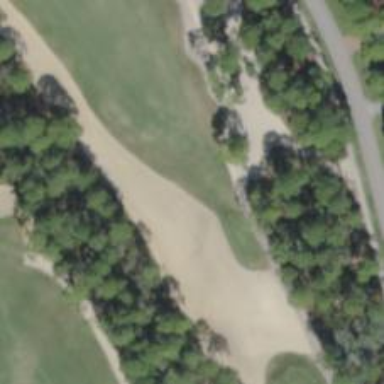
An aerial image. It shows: View of golf hole.